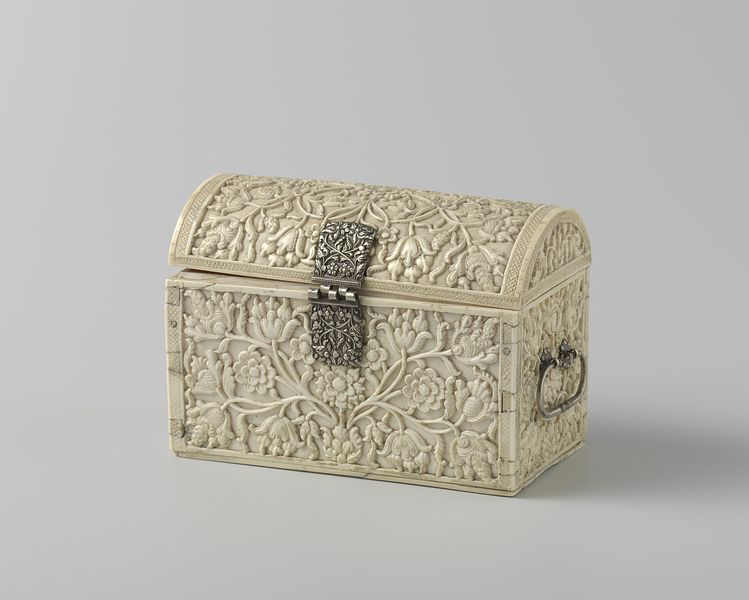
Titel: Kistje
Standort: Amsterdam
Institution: Rijksmuseum
Schlagwörter: fleur, relief, branche, photo, ivoire, rond, branches, argent, arabesque, boxe, fleurs#